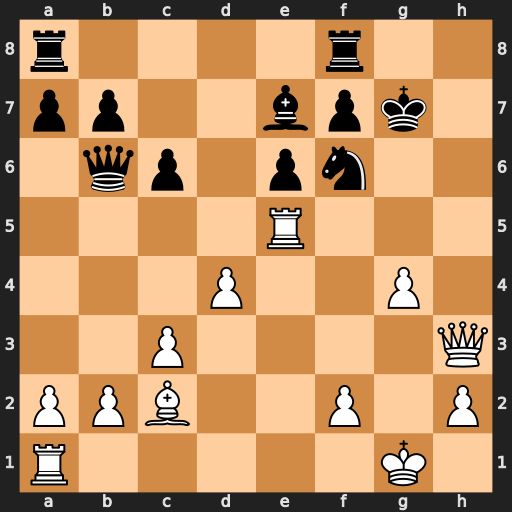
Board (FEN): r4r2/pp2bpk1/1qp1pn2/4R3/3P2P1/2P4Q/PPB2P1P/R5K1
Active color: w
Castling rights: -
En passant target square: -
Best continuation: Rg5#